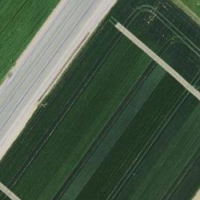
EUNIS habitat code: 52
Species observed at this site:
Milvus milvus